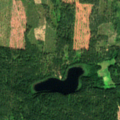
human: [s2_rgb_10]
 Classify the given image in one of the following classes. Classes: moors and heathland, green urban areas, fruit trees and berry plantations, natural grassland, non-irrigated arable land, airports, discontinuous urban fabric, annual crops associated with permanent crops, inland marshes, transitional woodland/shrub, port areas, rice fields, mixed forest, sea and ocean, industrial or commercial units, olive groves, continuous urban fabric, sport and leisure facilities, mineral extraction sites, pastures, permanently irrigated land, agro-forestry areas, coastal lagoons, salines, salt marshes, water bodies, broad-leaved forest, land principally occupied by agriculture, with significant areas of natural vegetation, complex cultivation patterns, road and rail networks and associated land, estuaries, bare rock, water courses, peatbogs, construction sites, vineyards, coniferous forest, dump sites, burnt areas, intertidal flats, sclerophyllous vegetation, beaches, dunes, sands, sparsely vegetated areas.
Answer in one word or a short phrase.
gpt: land principally occupied by agriculture, with significant areas of natural vegetation, coniferous forest, transitional woodland/shrub